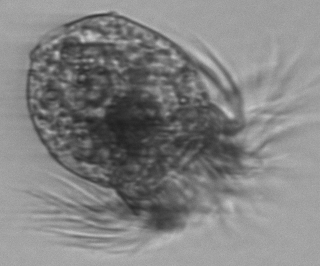
Label: Pelagostrobilidium